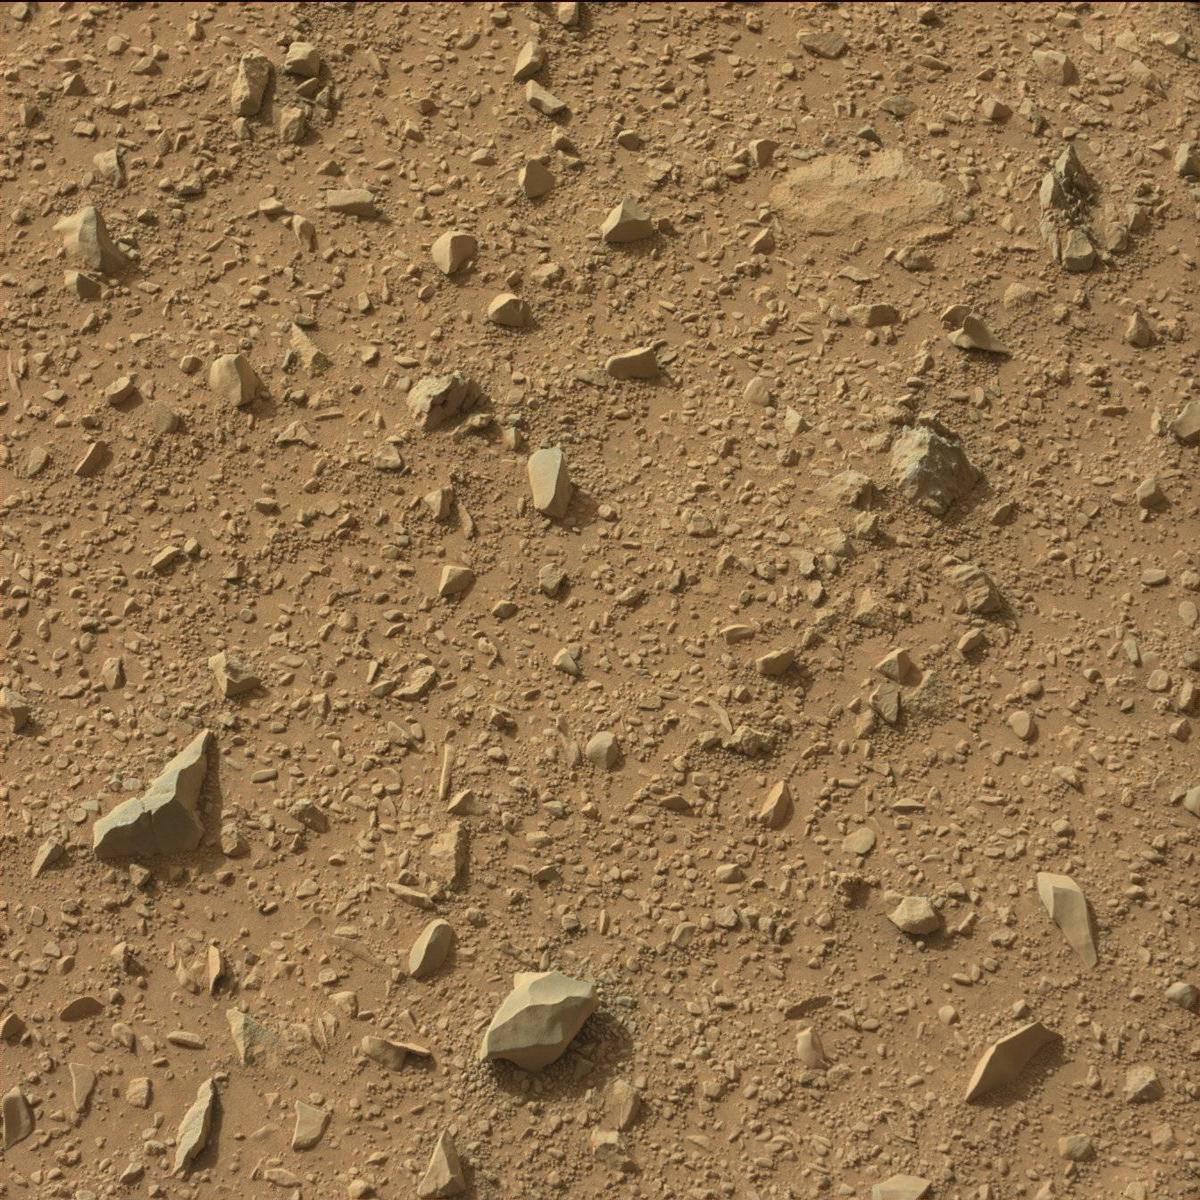
Terrain classes present: Bedrock, Rock, Sand / Soil